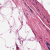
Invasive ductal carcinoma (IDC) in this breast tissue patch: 0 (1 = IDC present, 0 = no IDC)